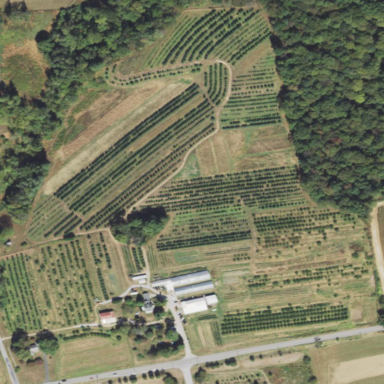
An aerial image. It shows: Orchard.